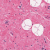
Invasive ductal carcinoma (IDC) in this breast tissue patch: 0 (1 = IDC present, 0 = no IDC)